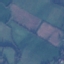
Land use / land cover class: Pasture